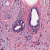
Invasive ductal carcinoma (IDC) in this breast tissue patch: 0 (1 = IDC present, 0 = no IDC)